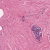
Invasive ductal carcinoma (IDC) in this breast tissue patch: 0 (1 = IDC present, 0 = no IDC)